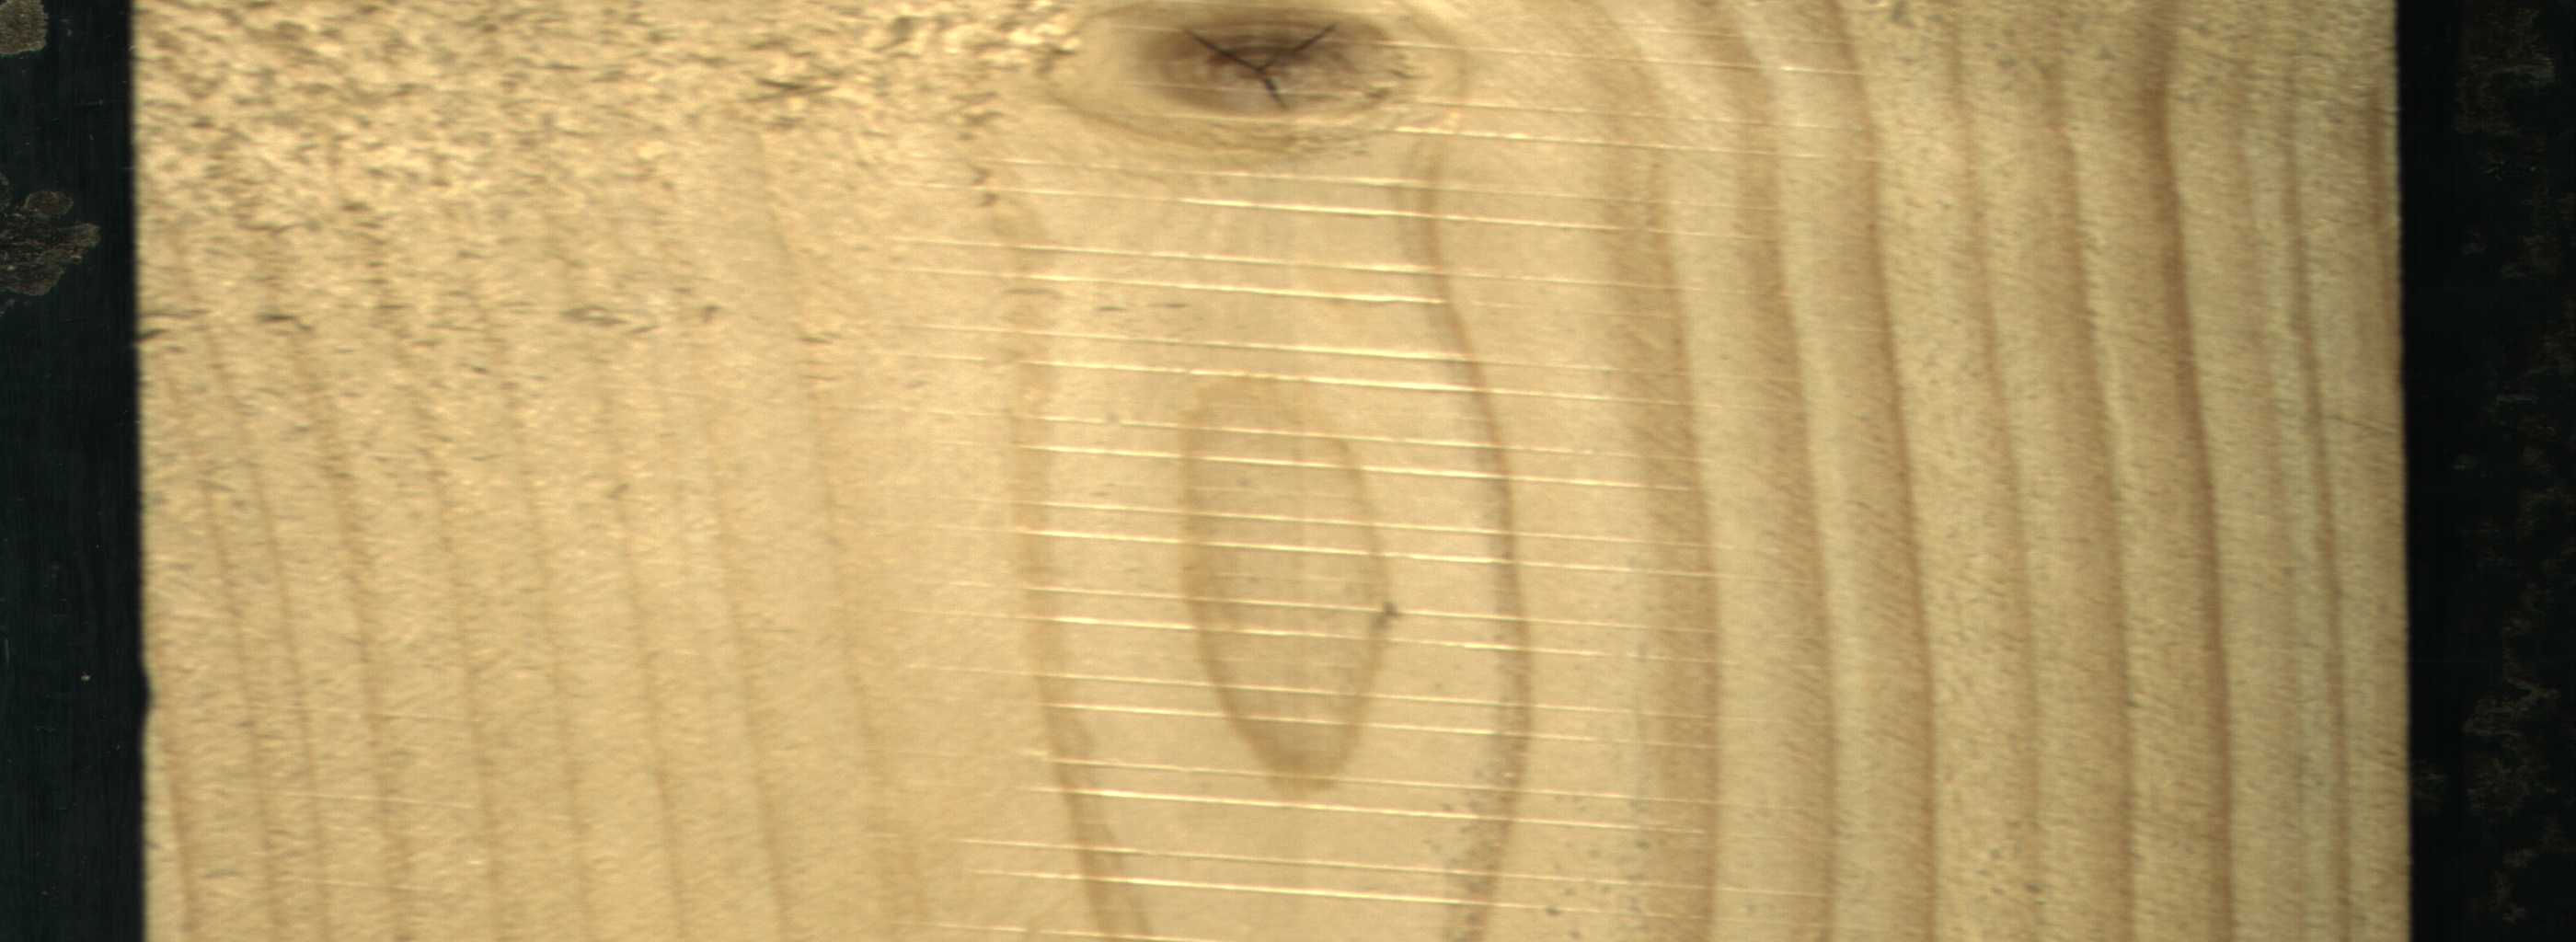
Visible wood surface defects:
knot_with_crack